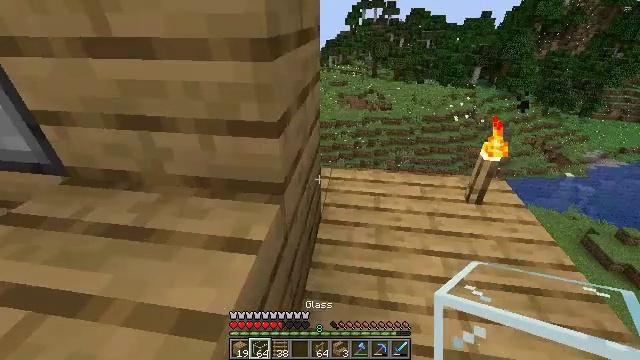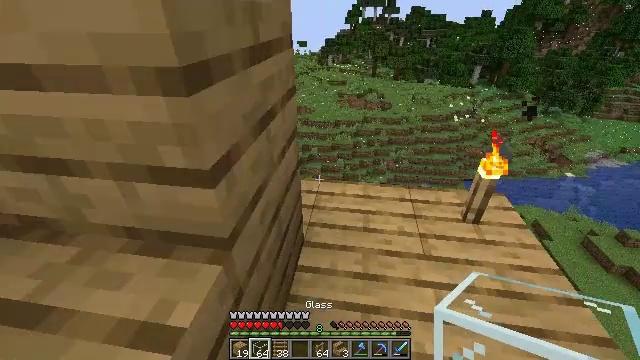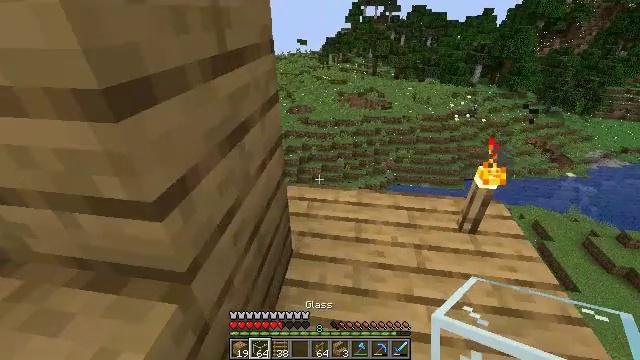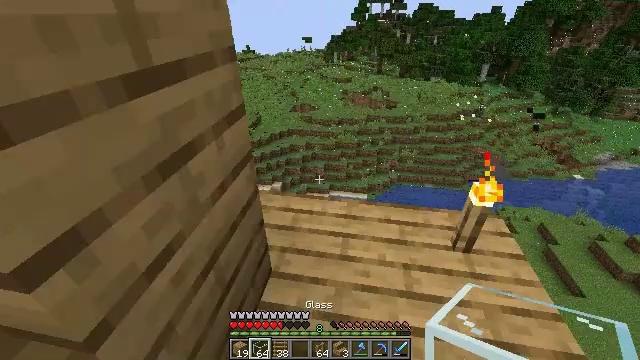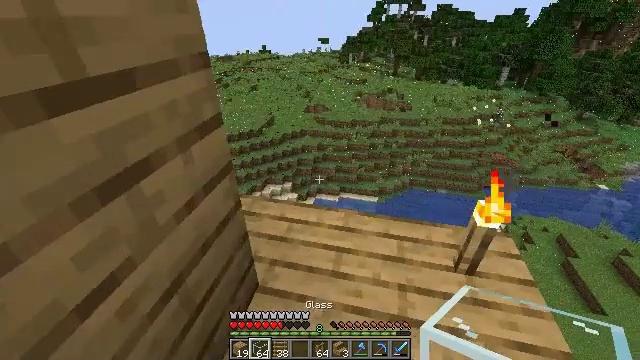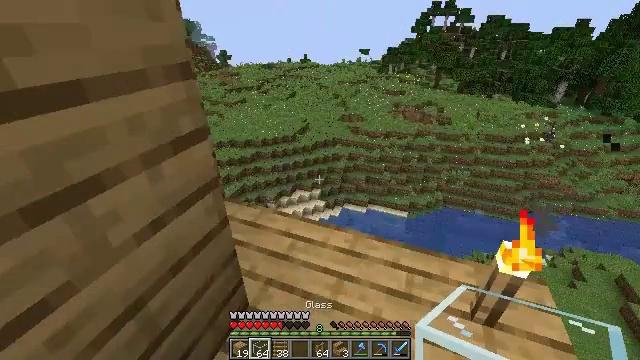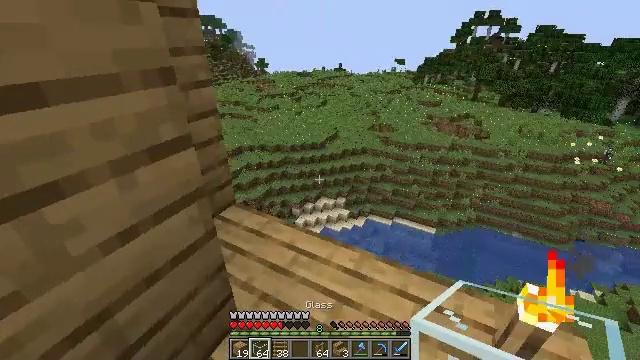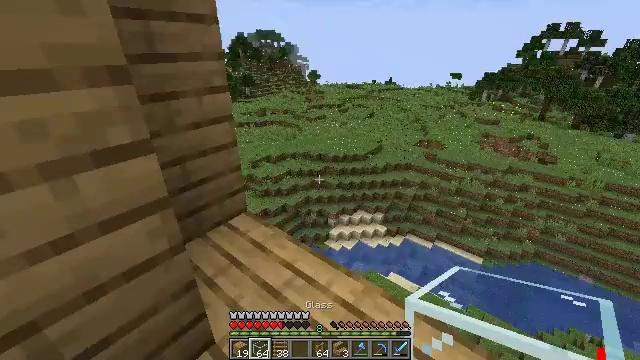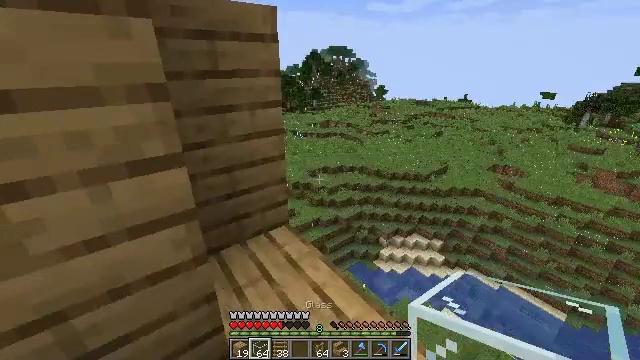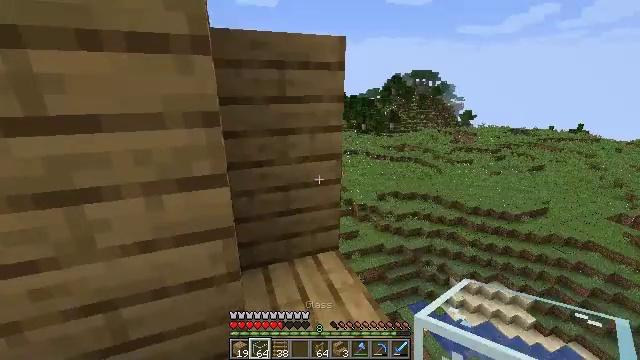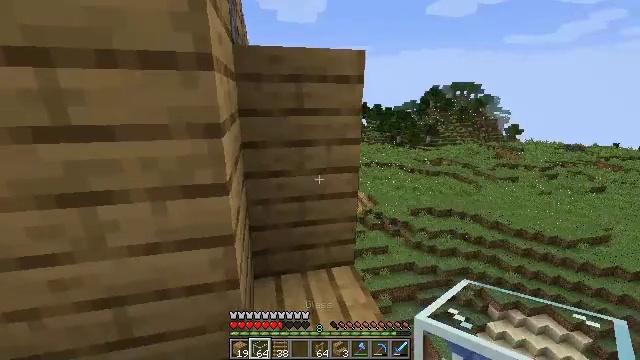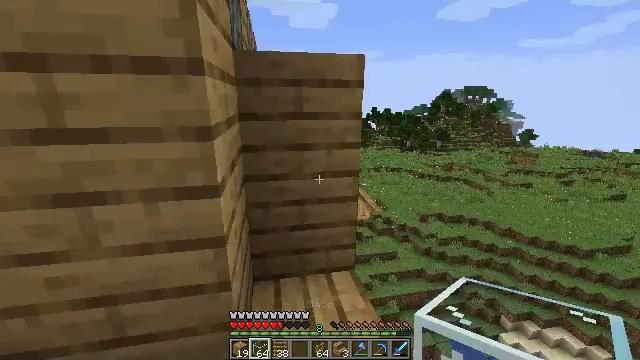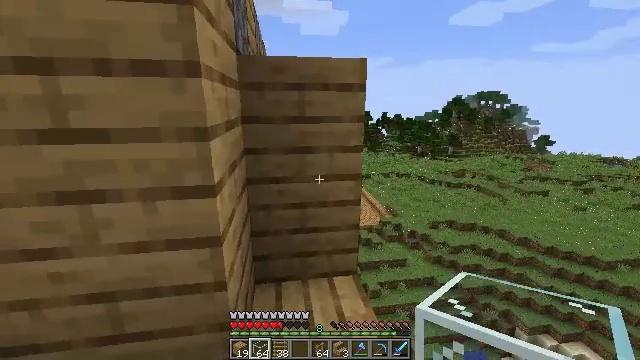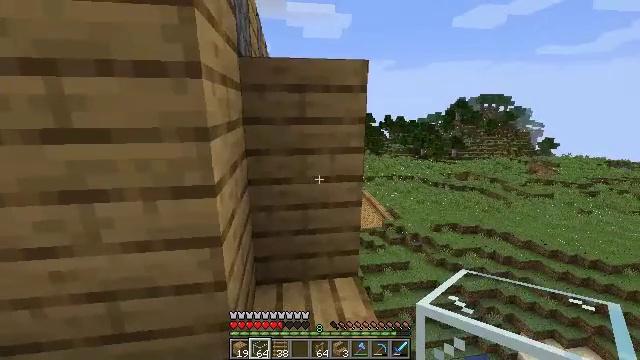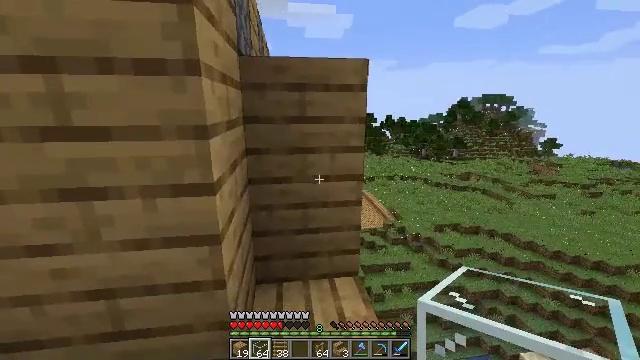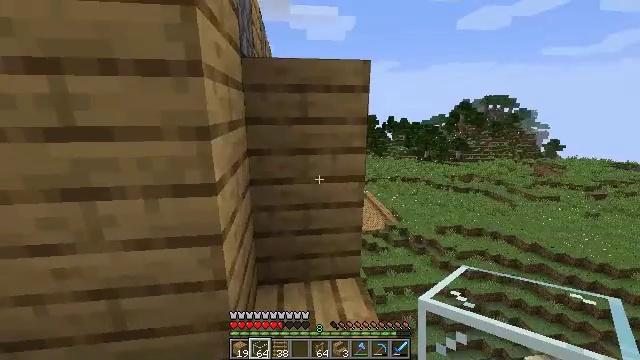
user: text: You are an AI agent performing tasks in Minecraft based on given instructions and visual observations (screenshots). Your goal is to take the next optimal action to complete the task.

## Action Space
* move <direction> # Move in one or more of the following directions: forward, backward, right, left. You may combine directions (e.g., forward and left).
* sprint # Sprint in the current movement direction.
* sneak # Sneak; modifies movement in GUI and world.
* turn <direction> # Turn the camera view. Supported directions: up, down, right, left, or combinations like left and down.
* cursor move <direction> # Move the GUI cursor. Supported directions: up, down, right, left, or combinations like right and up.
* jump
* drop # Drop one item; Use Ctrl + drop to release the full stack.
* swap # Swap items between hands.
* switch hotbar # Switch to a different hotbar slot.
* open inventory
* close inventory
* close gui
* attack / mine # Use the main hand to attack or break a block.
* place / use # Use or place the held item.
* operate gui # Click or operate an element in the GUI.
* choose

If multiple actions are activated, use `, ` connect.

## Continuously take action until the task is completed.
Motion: motion action
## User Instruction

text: Mine oak stairs.
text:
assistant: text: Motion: move forward and move right
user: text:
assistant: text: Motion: move forward and move right
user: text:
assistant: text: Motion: move forward and move right, turn left
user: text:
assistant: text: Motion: move forward and move right, turn left
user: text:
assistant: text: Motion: move forward and move right, turn left and up
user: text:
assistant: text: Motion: move forward and move right, turn left and up
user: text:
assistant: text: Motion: move forward and move right, turn left and up
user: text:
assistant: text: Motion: move forward and move right, turn left and up
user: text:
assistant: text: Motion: move right, turn left and up
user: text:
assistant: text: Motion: turn left and up
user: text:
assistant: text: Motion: turn left
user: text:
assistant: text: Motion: turn left and up
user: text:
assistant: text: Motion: no_op
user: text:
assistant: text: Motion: no_op
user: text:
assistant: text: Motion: no_op
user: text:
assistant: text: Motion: turn left
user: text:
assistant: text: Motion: turn left
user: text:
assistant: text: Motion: turn left and up
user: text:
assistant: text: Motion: turn left and up
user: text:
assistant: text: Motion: turn left
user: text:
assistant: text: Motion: turn left and down
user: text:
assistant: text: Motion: turn left and down
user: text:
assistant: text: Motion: turn left and down
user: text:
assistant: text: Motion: no_op
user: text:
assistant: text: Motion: no_op
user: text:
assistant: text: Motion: turn left
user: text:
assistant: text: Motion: turn left and down
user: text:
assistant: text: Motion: move forward, turn left
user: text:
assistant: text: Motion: move forward
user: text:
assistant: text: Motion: move forward